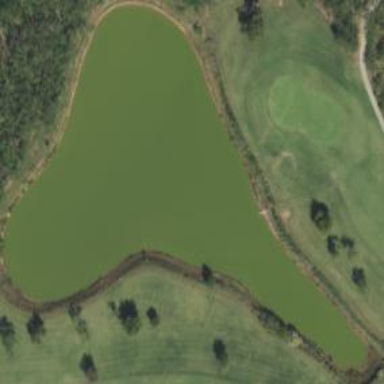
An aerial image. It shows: Peaceful pond surrounded by nature.